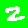
Digit: 2